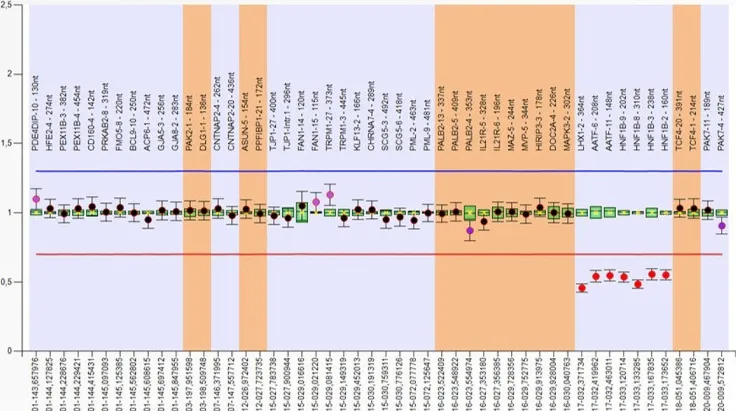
MLPA (Multiplex ligation probe amplification) SALSA MLPA probemix P297-B2 microdeletion syndromes -2 (MRC-holland): rsa 17q12(LHX1,AATF,HNF1B)x1 mat.
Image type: chart (chart)